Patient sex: M
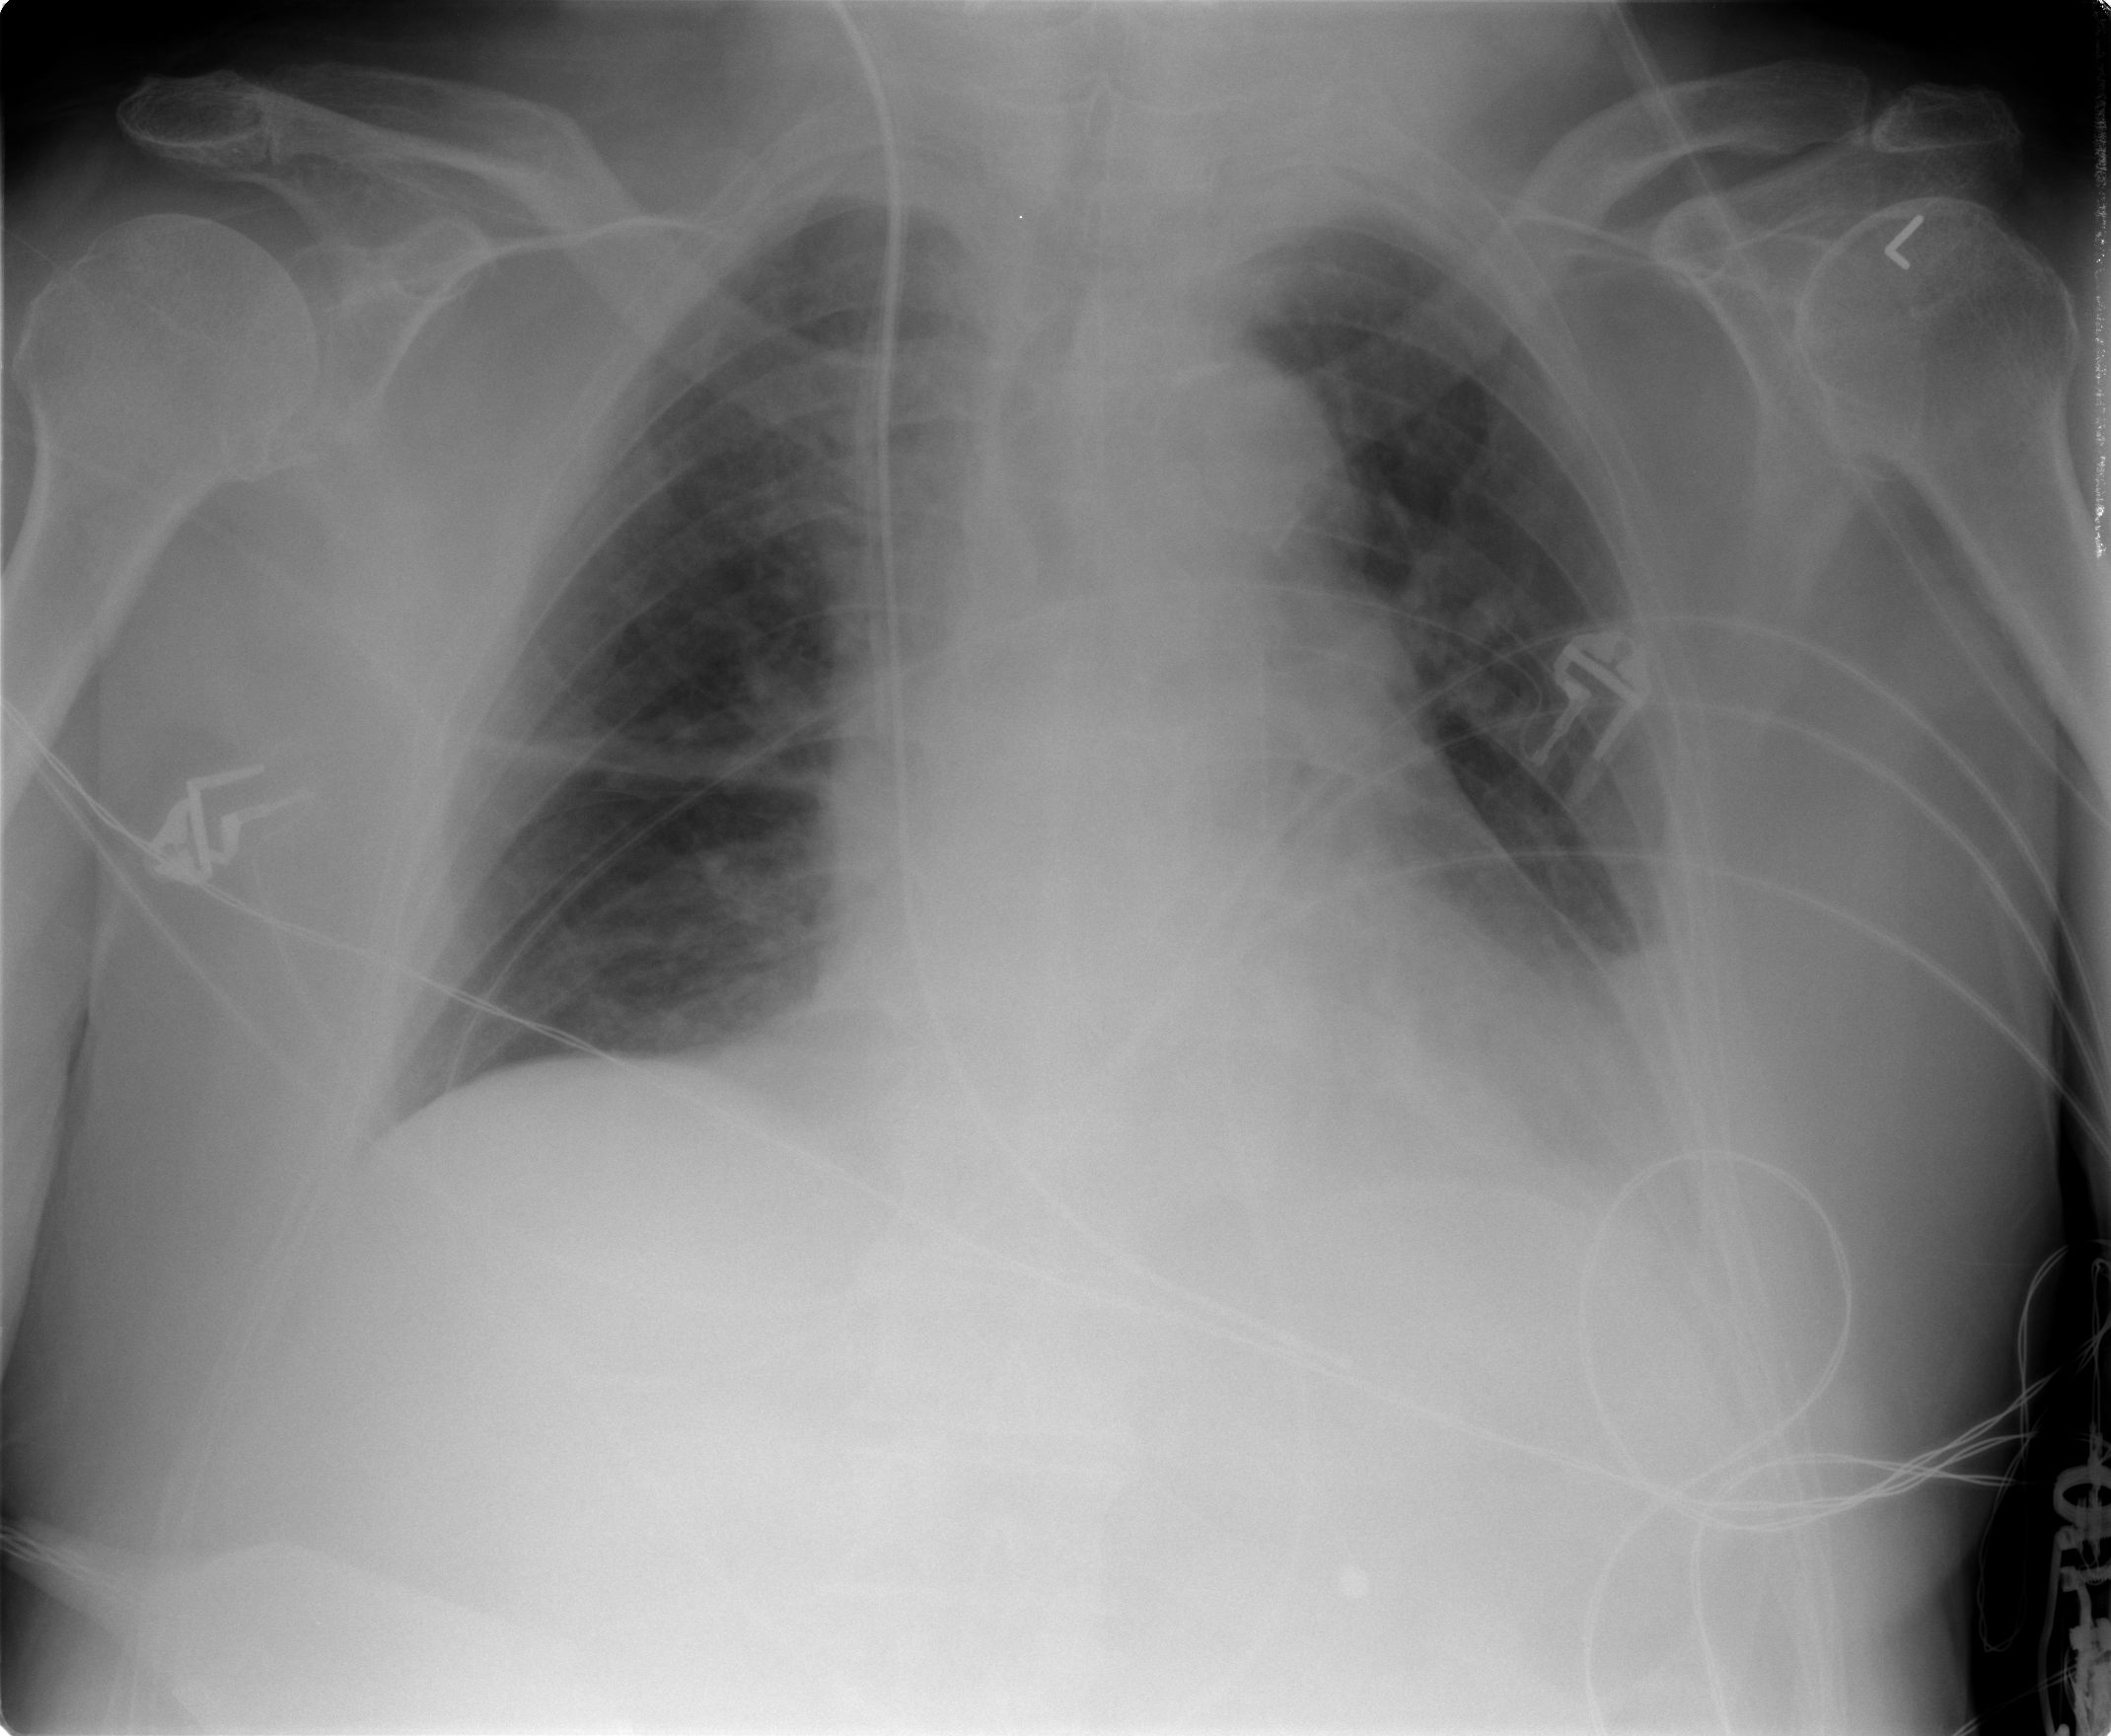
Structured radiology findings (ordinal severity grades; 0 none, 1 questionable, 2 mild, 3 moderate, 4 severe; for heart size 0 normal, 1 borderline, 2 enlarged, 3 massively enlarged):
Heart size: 2
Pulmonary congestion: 2
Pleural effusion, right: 0
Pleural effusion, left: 2
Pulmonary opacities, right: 0
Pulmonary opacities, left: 0
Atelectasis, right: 2
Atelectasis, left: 2